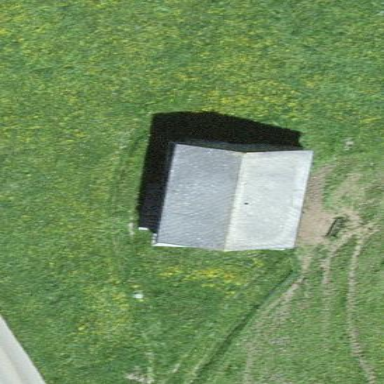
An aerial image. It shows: Gabled roof on farm auxiliary building.